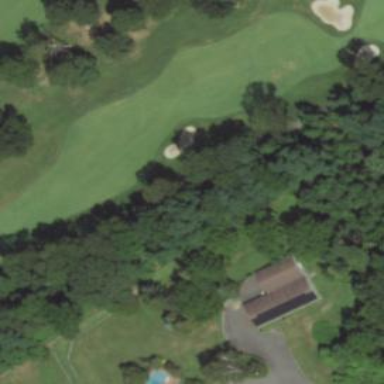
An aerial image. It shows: Scenic golf fairway.